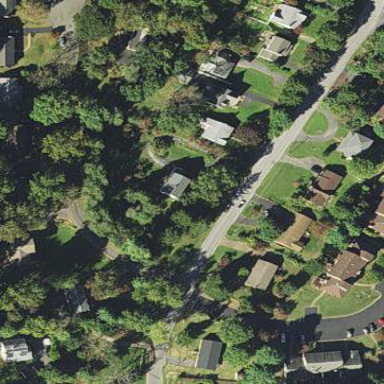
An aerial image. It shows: Residential neighbourhood.